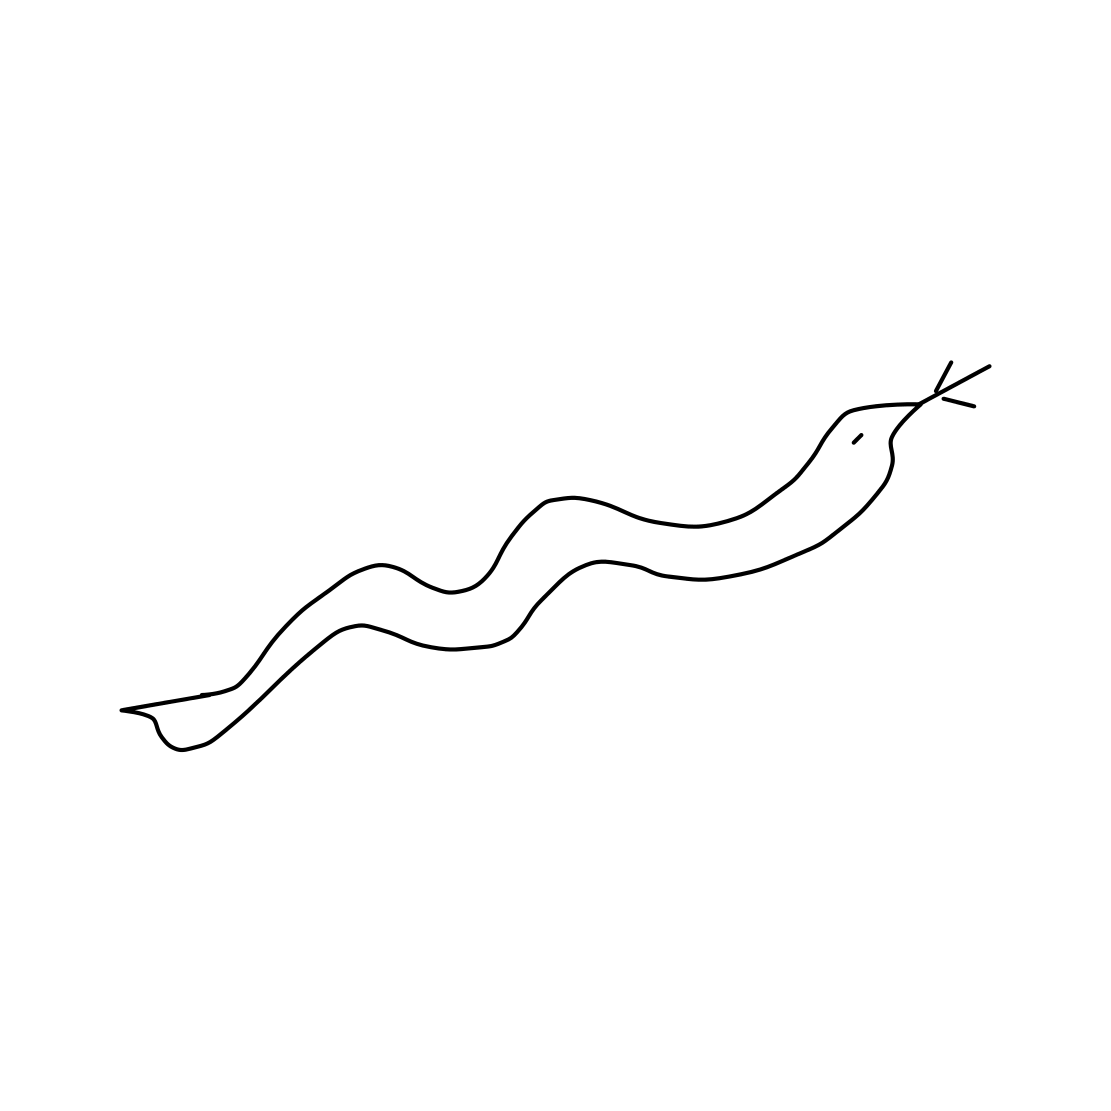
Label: snake